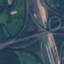
Land use / land cover class: Highway